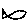
Label: fish